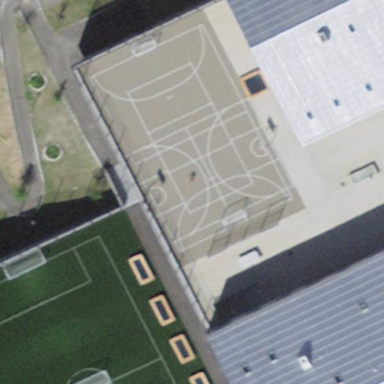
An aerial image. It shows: School building.